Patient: sex M, age 57
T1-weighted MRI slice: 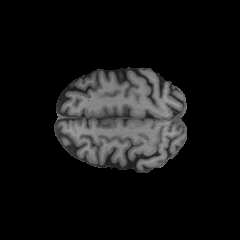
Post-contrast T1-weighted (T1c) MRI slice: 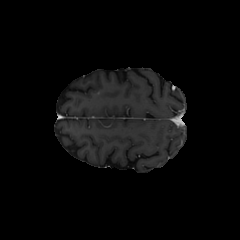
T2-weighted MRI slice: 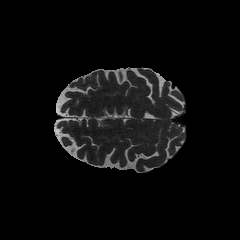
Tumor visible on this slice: no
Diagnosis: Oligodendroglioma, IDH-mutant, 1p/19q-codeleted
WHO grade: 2